【题型】填空题　【知识点】平面几何　【难度】easy
如图，在 $\triangle ABC$ 中，$AD \perp BC$，$CE \perp AB$，垂足分别是 $D$、$E$，$AD$、$CE$ 相交于点 $H$，要使得 $\triangle AEH \cong \triangle CEB$，可添加一个适当的条件：\_\_\_\_\_\_。

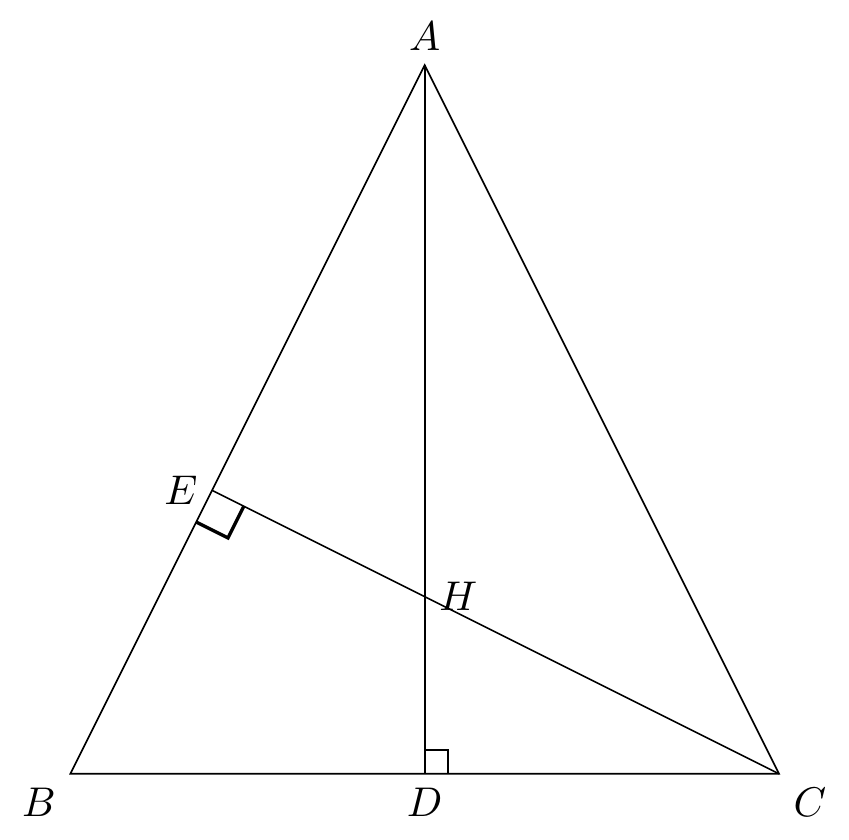
【解答】
解：$\because AD \perp BC$，$CE \perp AB$，

$\therefore \angle AEH = \angle BEC = 90^\circ$，$\angle BAD + \angle B = 90^\circ$，$\angle ECB + \angle B = 90^\circ$，

$\therefore \angle EAH = \angle BCE$，

$\therefore$ 要使得 $\triangle AEH \cong \triangle CEB$，根据"角角边"可添加 $EH = EB$（答案不唯一）；

故答案为：$EH = EB$（答案不唯一）。